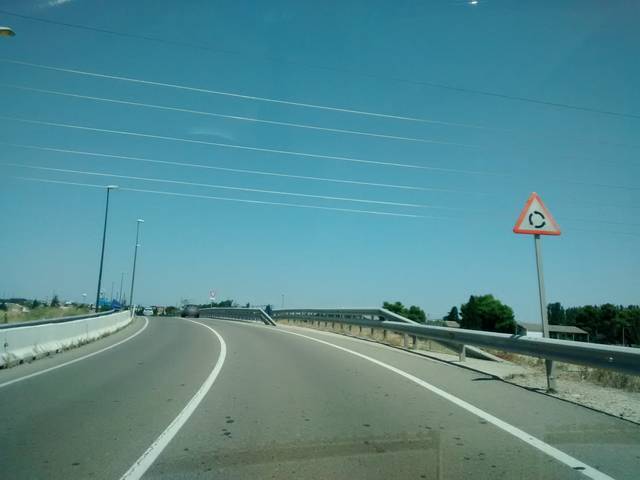
Region: Spain
Coordinates: 41.674, -0.8301